三年级 · 组合几何学
图中有 9 个点, 上下左右两点相距都是 1 厘米, 连接任意四点组成的正方形, 它们的面积之和是 ( ) 平方厘米.

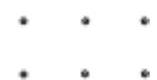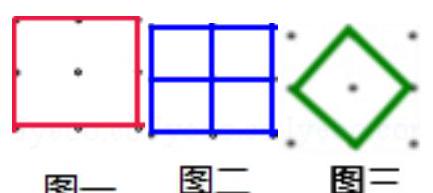
A. 4
B. 6
C. 8
D. 10 .
答案: D
解析: 解D

【详解】试题分析：如图所示, 连接任意四点组成的正方形, 有以下三种情况, 分别计算出每种情况下的正方形的面积, 再相加, 即可求出面积之和.

图一 图二 图三

解：因为没相邻的 4 个点组成的小正方形的面积为 $1 \times 1=1$ (平方厘米)，

则图一的面积: $1 \times 4=4$ (平方厘米),

图二的面积: $1 \times 4=4$ (平方厘米)，

图三的面积: $1 \times \frac{1}{2} \times 4=2$ (平方厘米),

所以 $4+4+2=10$ (平方厘米);

故选 D.

点评: 利用直观画图, 画出所有的符合要求的正方形, 分别计算出每种情况的面积, 即可求出其面积之和。